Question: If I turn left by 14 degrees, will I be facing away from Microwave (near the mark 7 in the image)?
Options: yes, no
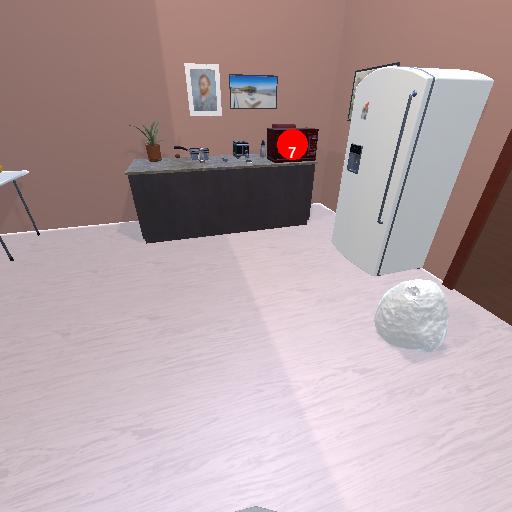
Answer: yes